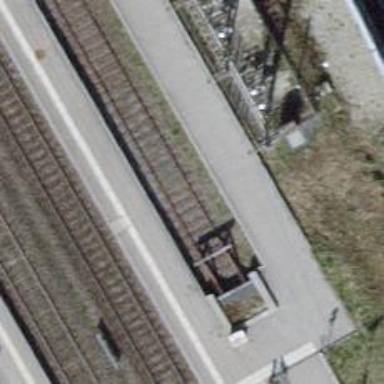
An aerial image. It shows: Single railway siding track.